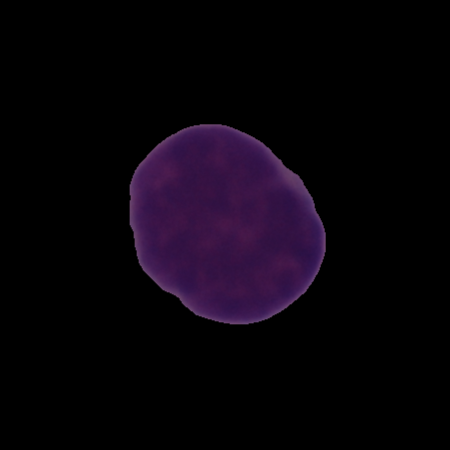
Label: cancer